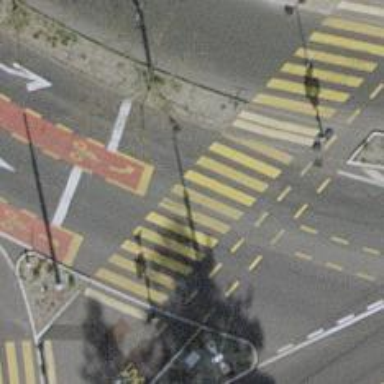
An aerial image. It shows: Road crossing with traffic signals.